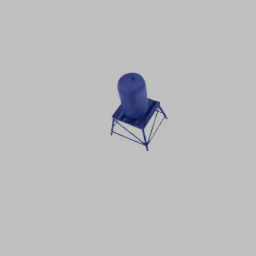
Label: architecture